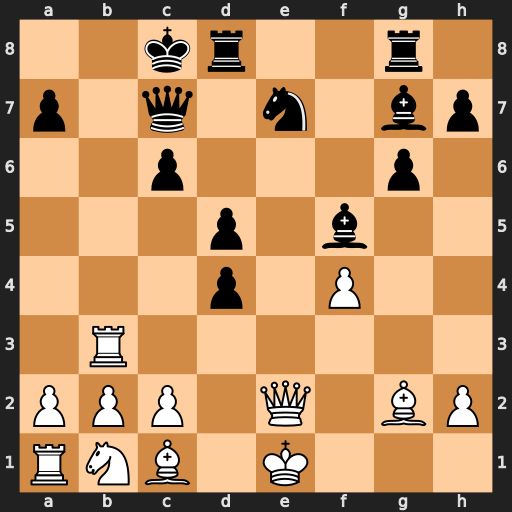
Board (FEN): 2kr2r1/p1q1n1bp/2p3p1/3p1b2/3p1P2/1R6/PPP1Q1BP/RNB1K3
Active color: w
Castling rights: Q
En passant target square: -
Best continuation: Qa6+ Kd7 Rb7 Qxb7 Qxb7+